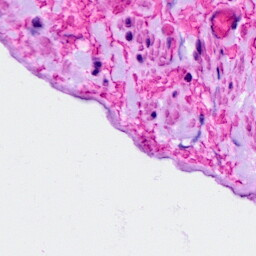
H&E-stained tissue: Ovarian